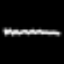
Label: squiggle